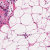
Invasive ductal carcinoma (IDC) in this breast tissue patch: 0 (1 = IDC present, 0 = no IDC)